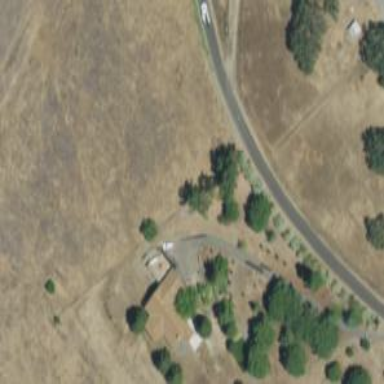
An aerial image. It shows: Driveway.